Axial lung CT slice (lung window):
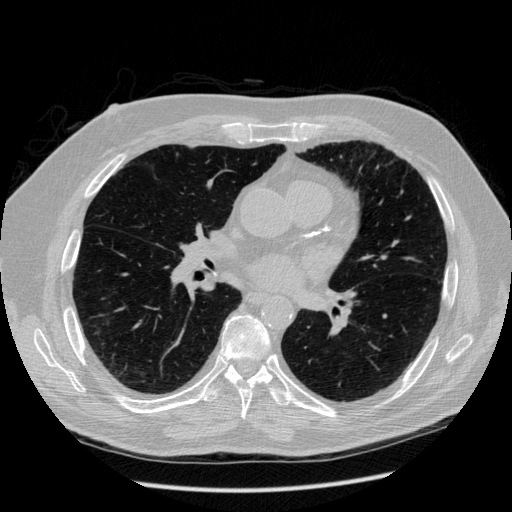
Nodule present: no